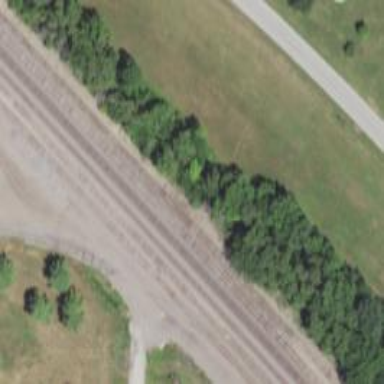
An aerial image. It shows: Railway siding for service.